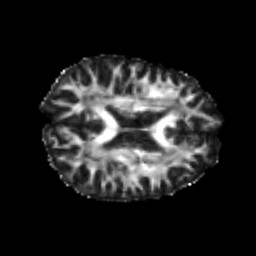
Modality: FA
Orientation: axial
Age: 21
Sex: female
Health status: healthy
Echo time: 0.074 s